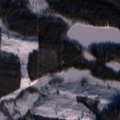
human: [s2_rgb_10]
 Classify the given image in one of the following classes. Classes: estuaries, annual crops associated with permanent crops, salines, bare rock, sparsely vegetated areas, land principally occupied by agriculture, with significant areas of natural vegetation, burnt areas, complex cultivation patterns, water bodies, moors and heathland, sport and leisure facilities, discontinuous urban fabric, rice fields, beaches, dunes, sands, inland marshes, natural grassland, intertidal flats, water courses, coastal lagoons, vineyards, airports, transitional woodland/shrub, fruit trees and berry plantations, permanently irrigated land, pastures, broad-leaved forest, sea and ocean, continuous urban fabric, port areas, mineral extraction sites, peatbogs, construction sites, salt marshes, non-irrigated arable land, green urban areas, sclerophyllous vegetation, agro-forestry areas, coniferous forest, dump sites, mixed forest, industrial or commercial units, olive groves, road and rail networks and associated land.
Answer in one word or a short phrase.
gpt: coniferous forest, transitional woodland/shrub